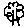
Label: tree